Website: slack
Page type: payment
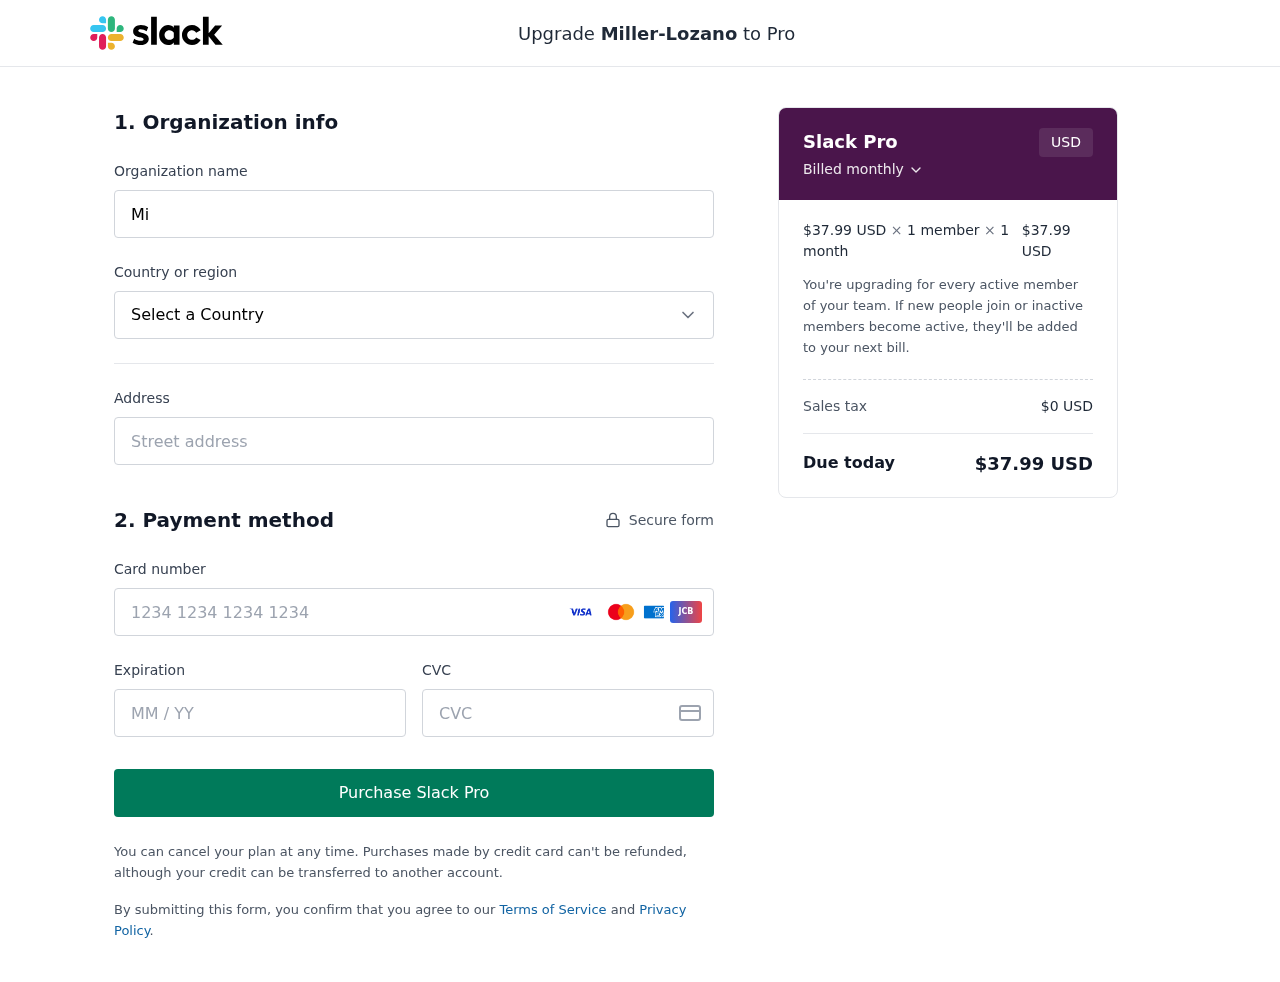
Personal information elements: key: PII_CARD_CVV
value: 375
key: PII_CARD_EXPIRY
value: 09/28
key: PII_CARD_NUMBER
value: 4211 8259 0785 2906
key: PII_COMPANY
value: Miller-Lozano
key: PII_COUNTRY
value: United States
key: PII_STREET
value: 16998 Shawn Falls
Product elements: key: PRODUCT1_PRICE
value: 37.99
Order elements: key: ORDER_SUBTOTAL
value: $37.99 USD
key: ORDER_TAX
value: $0 USD
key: ORDER_TOTAL
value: $37.99 USD